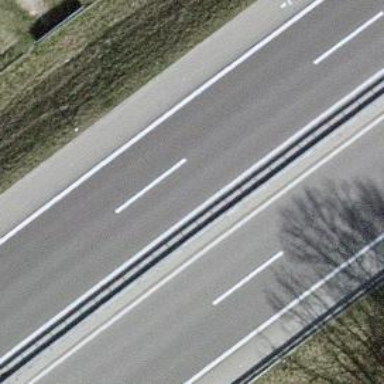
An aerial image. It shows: View of motorway.